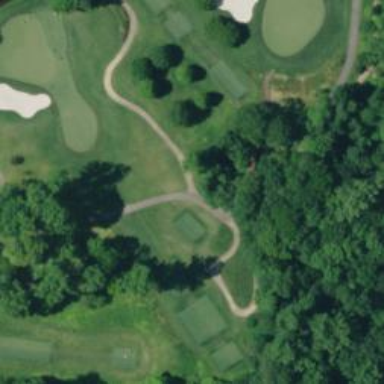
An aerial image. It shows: Path designated for golf carts.